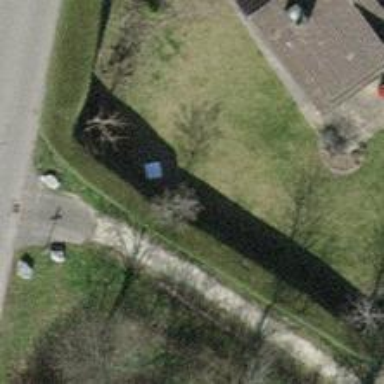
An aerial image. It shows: Hedge acting as barrier.